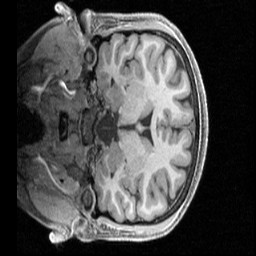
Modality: T1w
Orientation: coronal
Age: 23
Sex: female
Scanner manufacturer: siemens
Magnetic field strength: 3 T
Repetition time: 2.4 s
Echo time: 0.00231 s